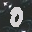
Label: 0